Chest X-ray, PA view. Patient: 52 years old, sex F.
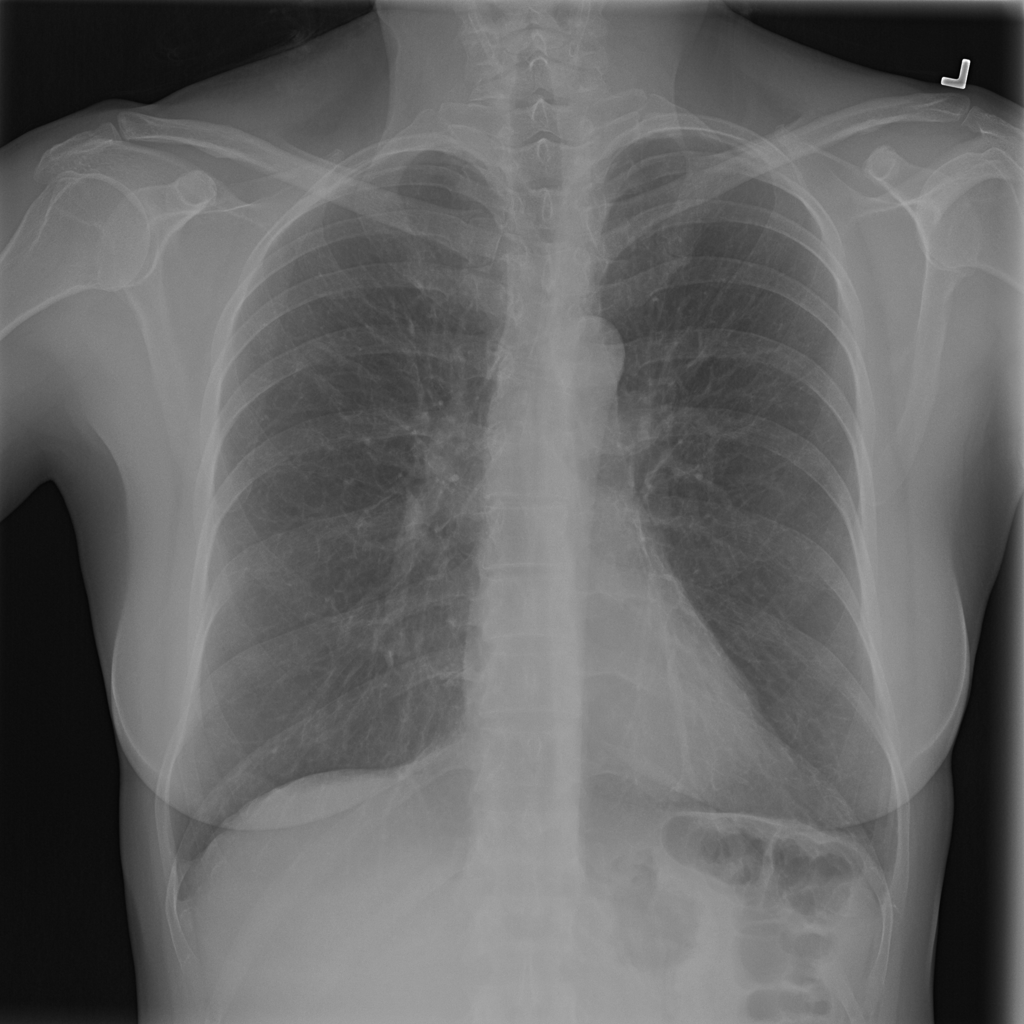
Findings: No Finding